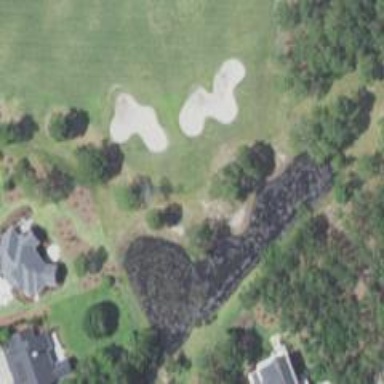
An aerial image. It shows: Scenic view of water hazard on golf course. The natural water feature adds beauty to the landscape.